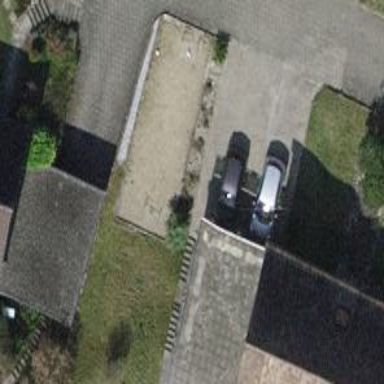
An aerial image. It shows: Driveway made of paving stones.